Aerial crown-view tile of a tropical tree (Barro Colorado Island, Panama), acquired 20250616:
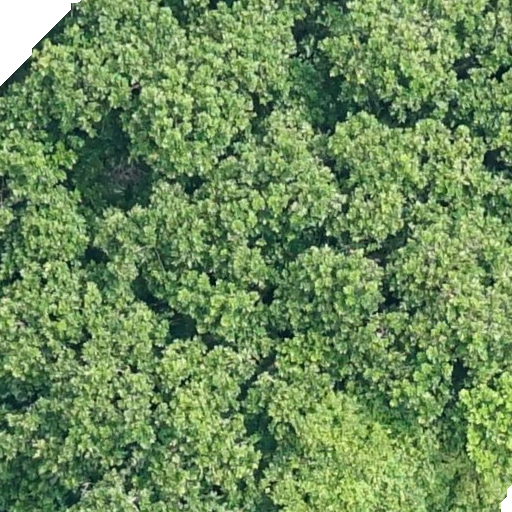
Species: Anacardium excelsum
GBIF accepted scientific name: Anacardium excelsum
Crown area: 642.421 m²